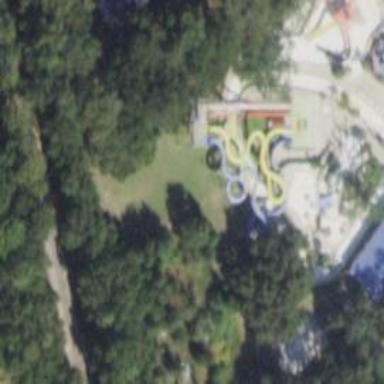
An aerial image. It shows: Water slide attraction.